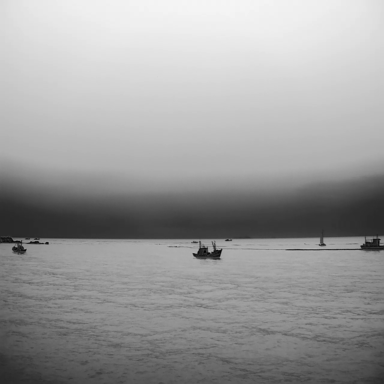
There are seven bulk_carriers in the infrared image.